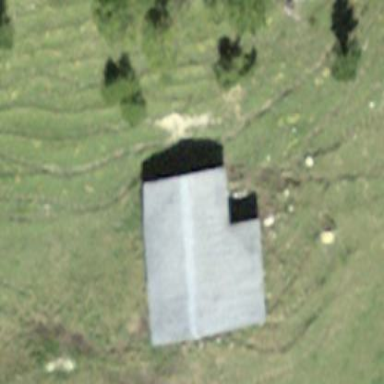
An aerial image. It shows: Farm auxiliary building.